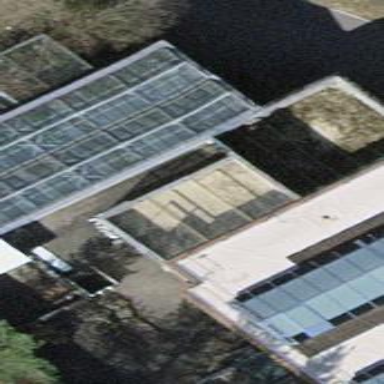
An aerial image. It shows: View of roof of building.